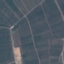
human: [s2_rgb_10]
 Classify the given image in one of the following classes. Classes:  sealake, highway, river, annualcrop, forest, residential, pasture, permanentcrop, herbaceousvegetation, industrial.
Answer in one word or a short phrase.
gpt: PermanentCrop